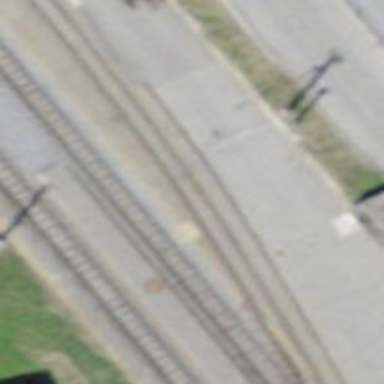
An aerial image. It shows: Narrow-gauge railway yard with one track. The yard is electrified with contact line.